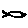
Label: fish